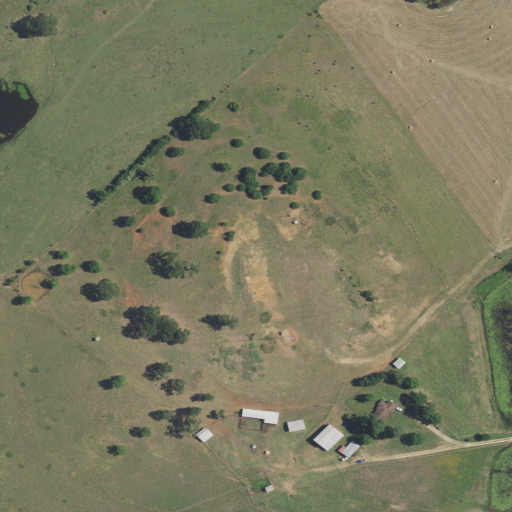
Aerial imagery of mountain in Texas named Mockingbird Hill containing pasture, open development, low intensity development, open water, and grassland